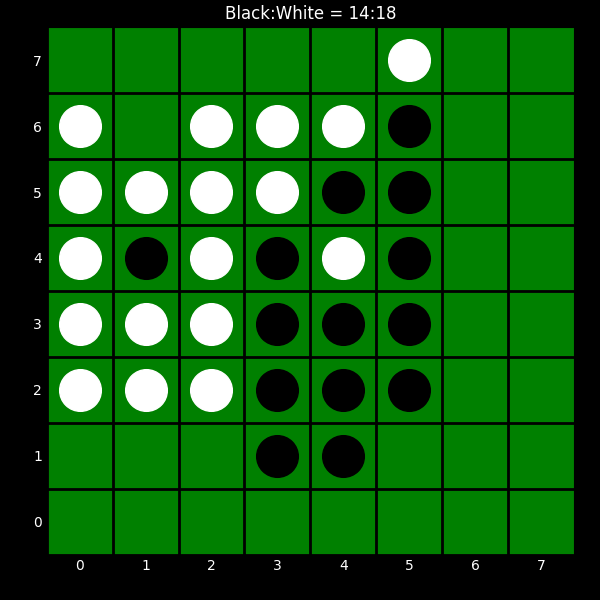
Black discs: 14
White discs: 18